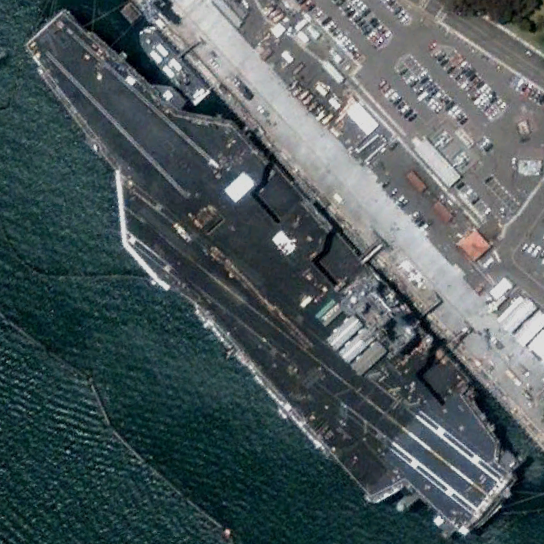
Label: aircraft_carrier